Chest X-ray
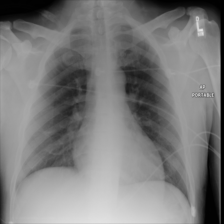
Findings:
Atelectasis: negative
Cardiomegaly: negative
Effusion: negative
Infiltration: positive
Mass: negative
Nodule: negative
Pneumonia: negative
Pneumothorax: negative
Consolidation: negative
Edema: negative
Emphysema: negative
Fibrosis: negative
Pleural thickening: negative
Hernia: negative